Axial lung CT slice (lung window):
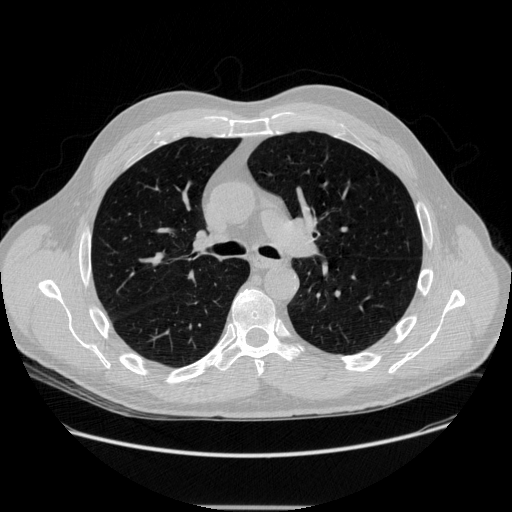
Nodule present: no